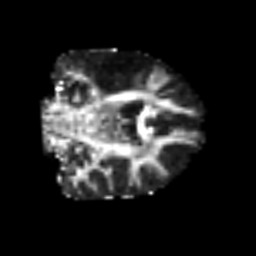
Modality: FA
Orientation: coronal
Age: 49
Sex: male
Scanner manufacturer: siemens
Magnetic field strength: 3 T
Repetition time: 6.1 s
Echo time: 0.101 s